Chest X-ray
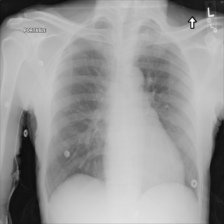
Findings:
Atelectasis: negative
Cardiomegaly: negative
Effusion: negative
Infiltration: negative
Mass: negative
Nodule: negative
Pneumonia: negative
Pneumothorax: negative
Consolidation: negative
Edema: negative
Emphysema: negative
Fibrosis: negative
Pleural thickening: negative
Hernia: negative